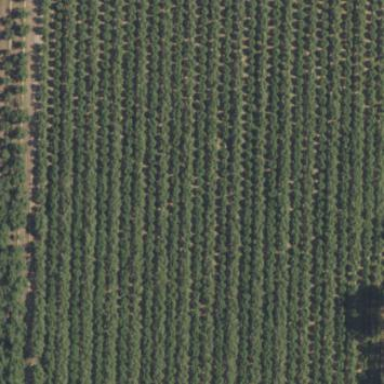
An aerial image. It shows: Orchard filled with almond trees.